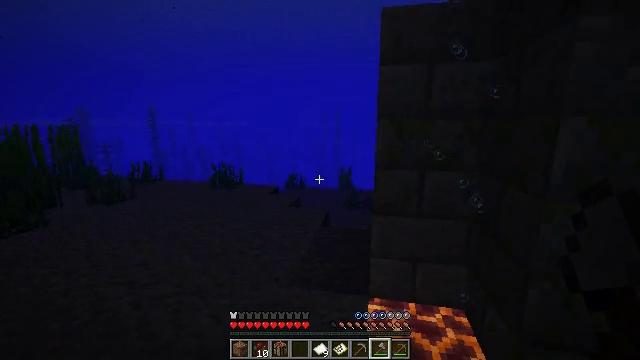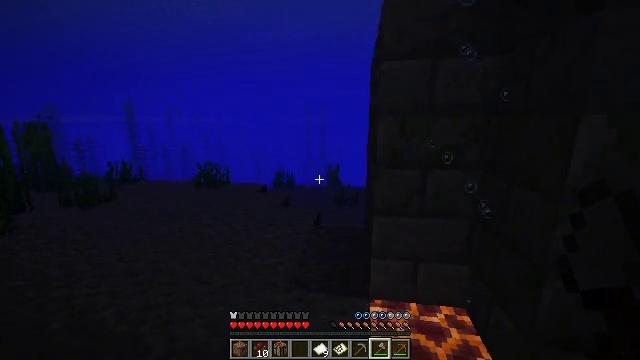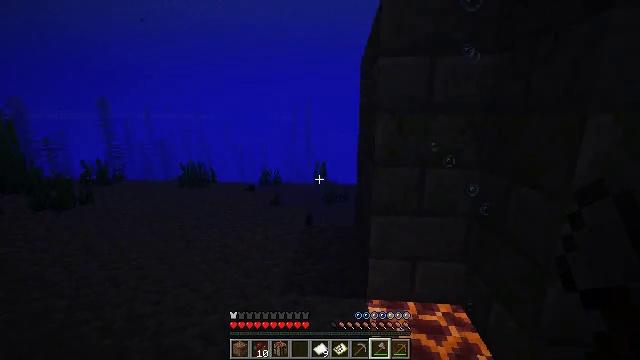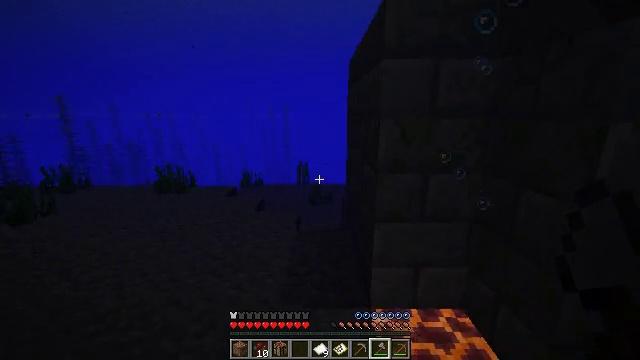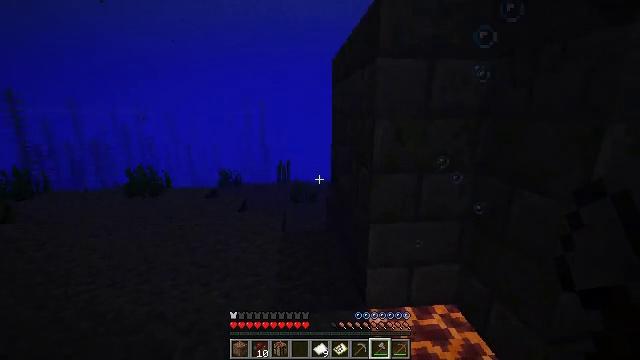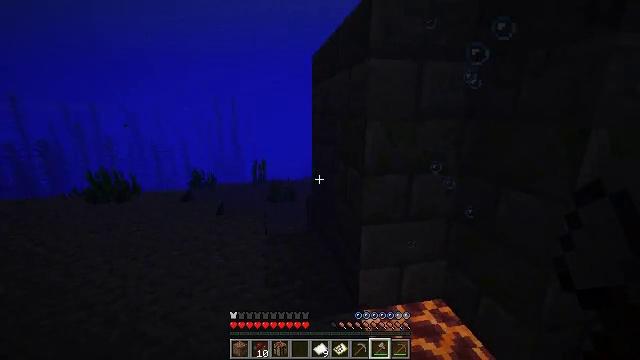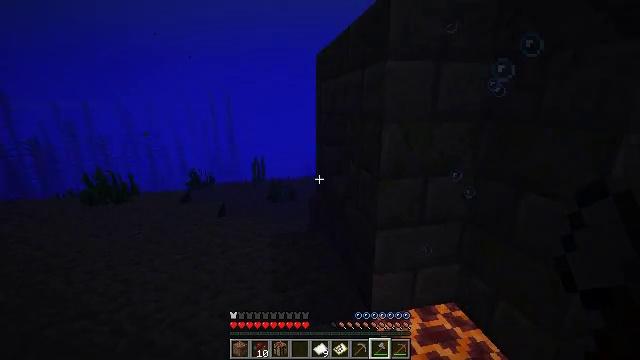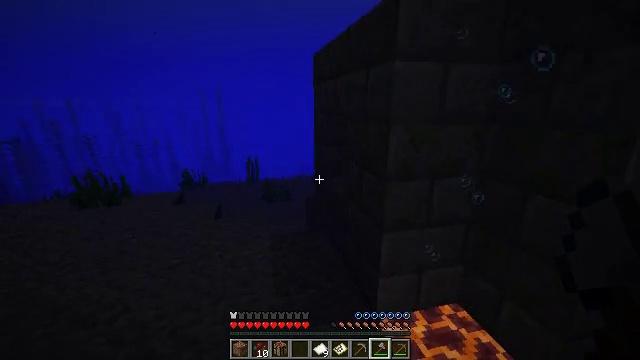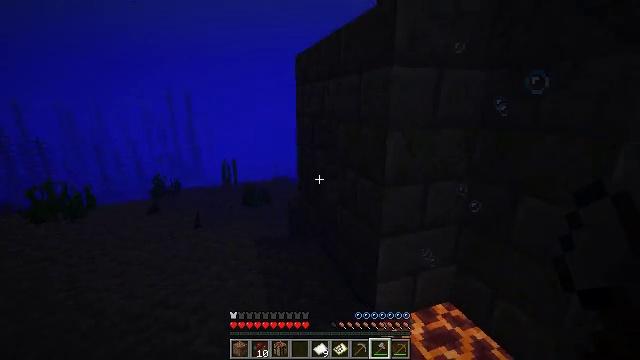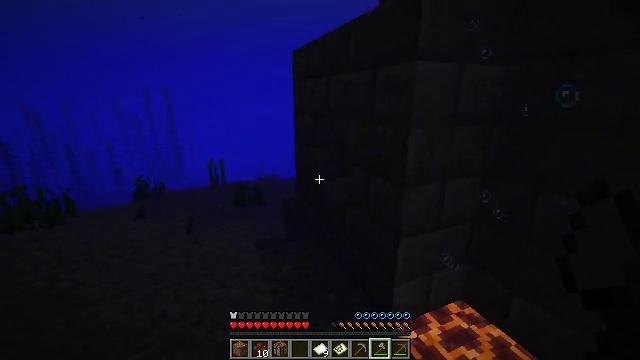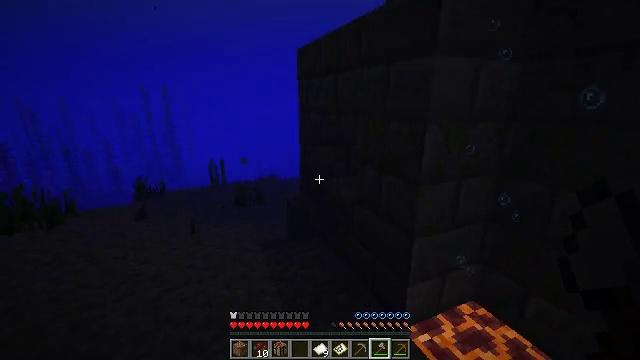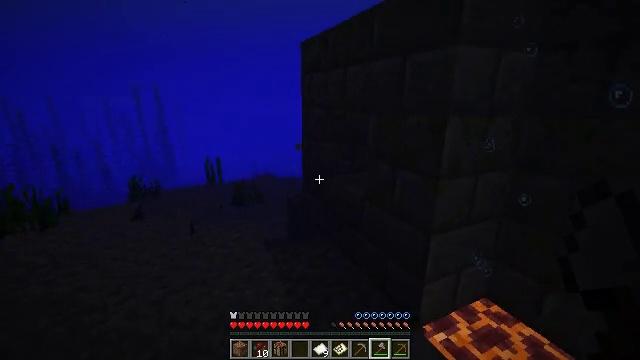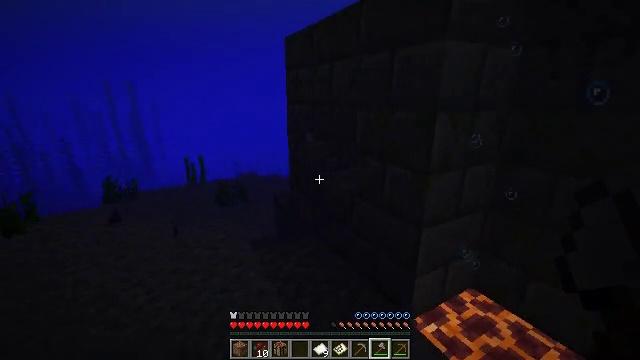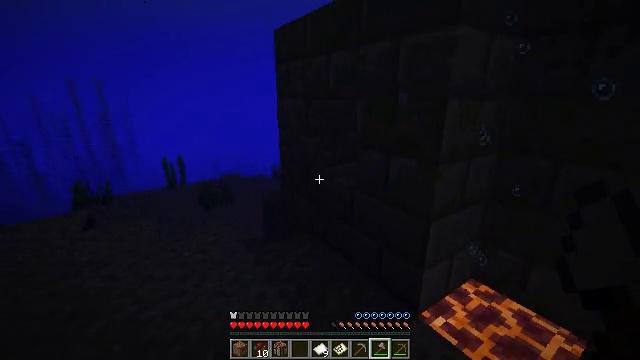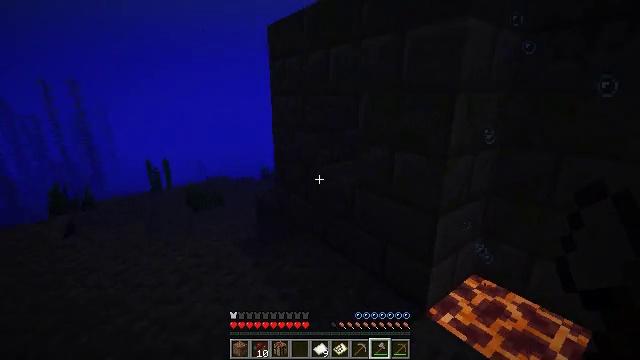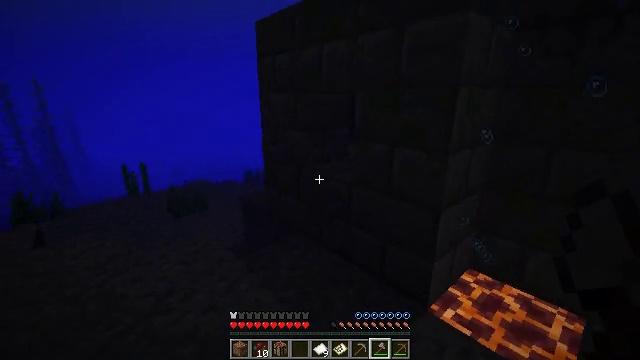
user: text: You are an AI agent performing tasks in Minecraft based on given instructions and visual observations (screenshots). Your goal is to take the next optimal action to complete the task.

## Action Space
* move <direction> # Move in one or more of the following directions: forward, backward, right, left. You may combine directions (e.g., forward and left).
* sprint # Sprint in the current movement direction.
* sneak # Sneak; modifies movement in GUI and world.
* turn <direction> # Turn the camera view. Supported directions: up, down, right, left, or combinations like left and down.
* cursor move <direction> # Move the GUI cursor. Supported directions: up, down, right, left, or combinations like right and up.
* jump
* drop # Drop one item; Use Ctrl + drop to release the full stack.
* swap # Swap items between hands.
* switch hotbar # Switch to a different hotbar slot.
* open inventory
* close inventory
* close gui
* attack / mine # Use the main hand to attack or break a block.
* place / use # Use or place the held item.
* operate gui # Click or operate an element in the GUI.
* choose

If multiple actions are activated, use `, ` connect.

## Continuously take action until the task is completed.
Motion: motion action
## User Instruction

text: Mine seagrass underwater.
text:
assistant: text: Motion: move forward and move left, turn right, jump
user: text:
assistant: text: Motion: move forward and move left, turn right, jump
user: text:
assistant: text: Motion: move forward and move left, turn right, jump
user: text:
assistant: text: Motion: move forward and move left, turn right, jump
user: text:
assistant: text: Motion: move forward and move left, turn right, jump
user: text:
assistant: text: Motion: move forward and move left, turn right, jump
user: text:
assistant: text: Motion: move forward and move left, turn right, jump
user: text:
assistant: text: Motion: move forward and move left, turn right
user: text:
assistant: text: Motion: move forward and move left, turn right
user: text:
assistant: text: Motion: move forward and move left
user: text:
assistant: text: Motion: move forward and move left, turn right
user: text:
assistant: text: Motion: move forward and move left, turn right
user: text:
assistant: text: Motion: move forward and move left, turn right
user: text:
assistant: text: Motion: move forward and move left, turn right
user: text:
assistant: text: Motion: move forward and move left, turn right, jump
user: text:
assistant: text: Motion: move forward and move left, turn right, jump
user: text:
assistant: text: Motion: move forward and move left, turn right, jump
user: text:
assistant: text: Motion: move forward and move left, turn right, jump
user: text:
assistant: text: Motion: move forward and move left, turn right, jump
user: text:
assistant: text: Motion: move forward and move left, turn right, jump
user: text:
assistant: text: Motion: move forward and move left, turn right, jump
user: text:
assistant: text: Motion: move forward and move left, jump
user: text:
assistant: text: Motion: move forward and move left
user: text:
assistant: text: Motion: move forward and move left, turn right
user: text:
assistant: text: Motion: move forward and move left, turn right
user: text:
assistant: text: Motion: move forward and move left, turn right
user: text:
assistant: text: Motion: move forward and move left, turn right
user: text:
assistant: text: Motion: move forward and move left, turn right
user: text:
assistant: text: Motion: move forward and move left, turn right
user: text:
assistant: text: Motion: move forward and move left, turn right